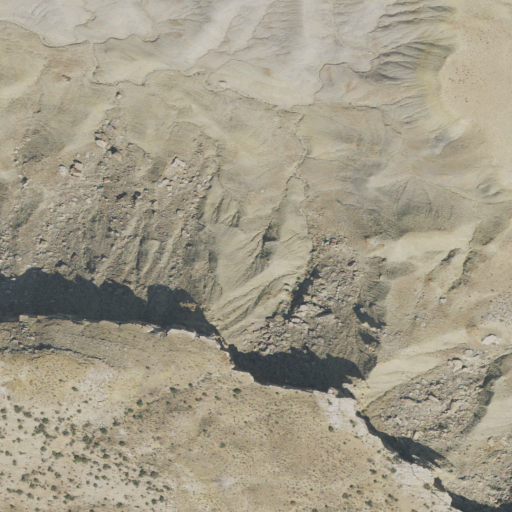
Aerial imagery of gap in Utah named Green River Gap containing only shrub